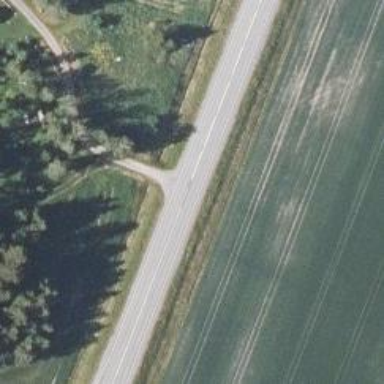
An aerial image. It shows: Asphalt trunk highway.